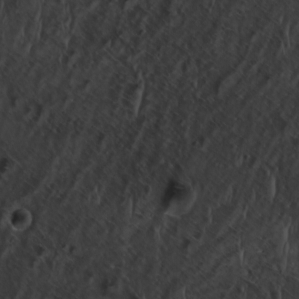
Label: non_frost